Question: Which team is bowling?
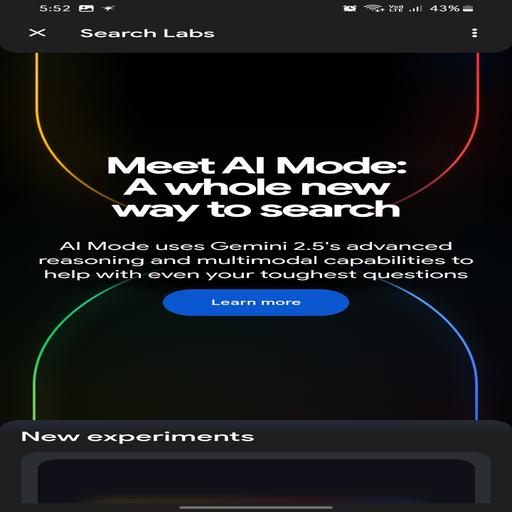
Answer: India